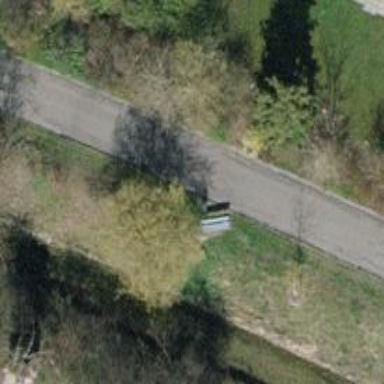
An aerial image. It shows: Bench.